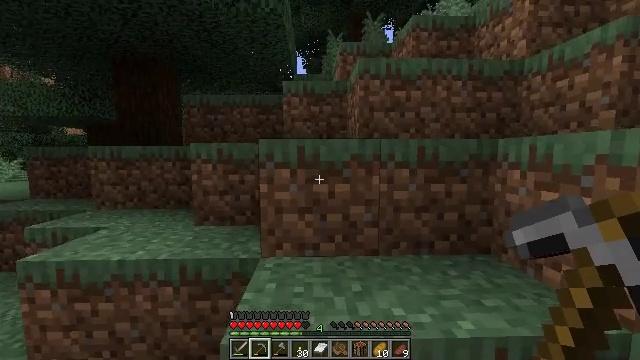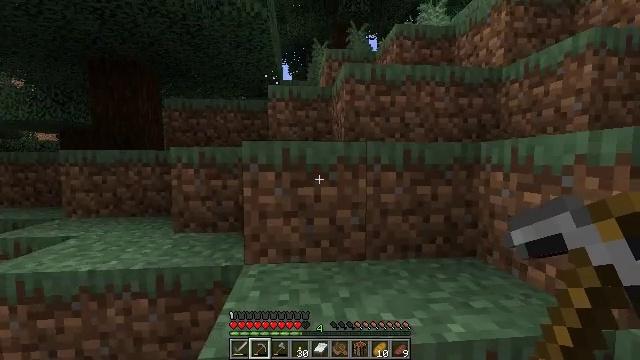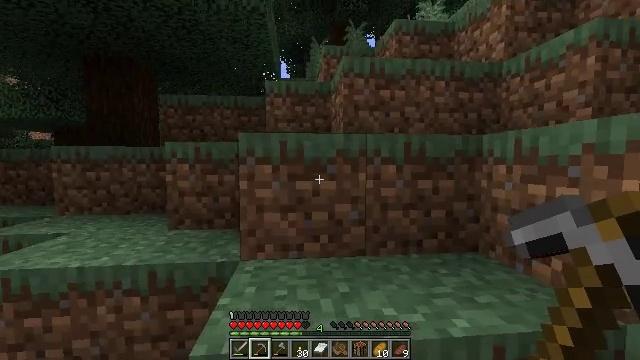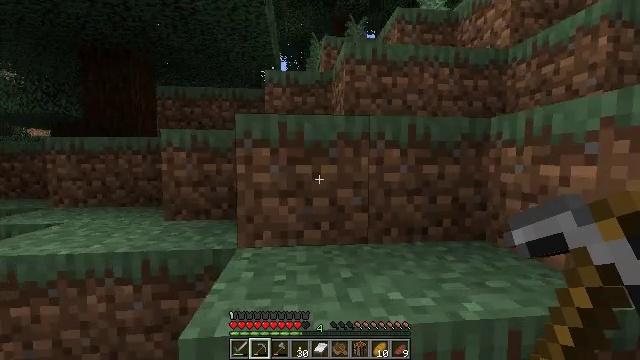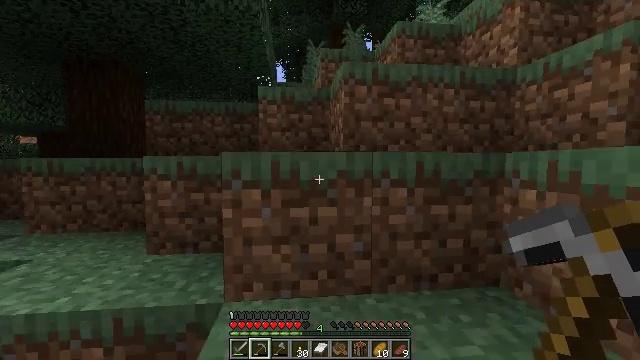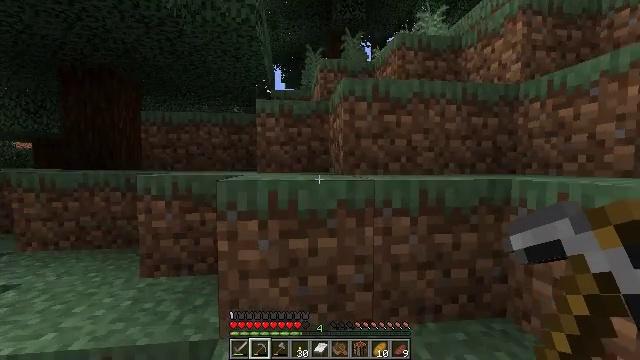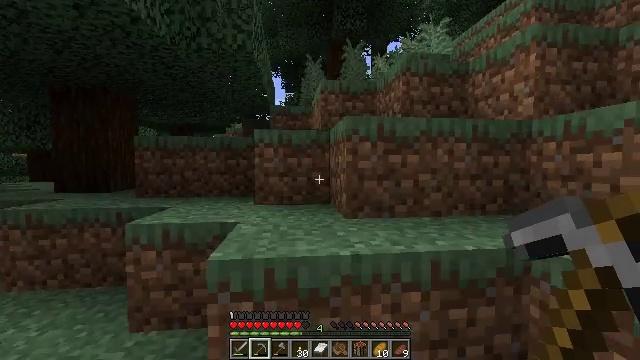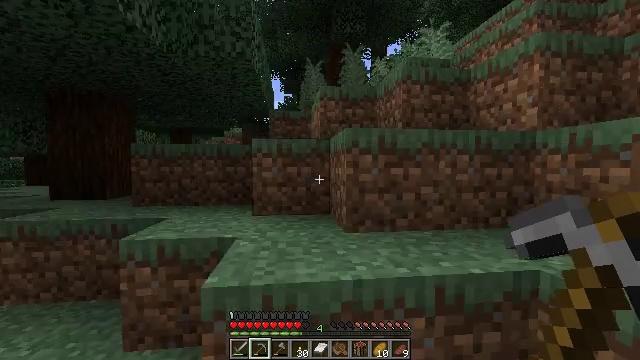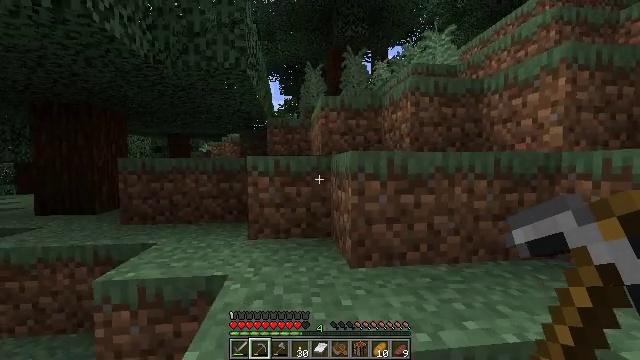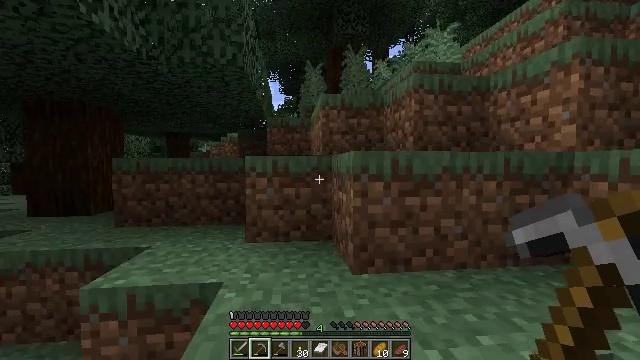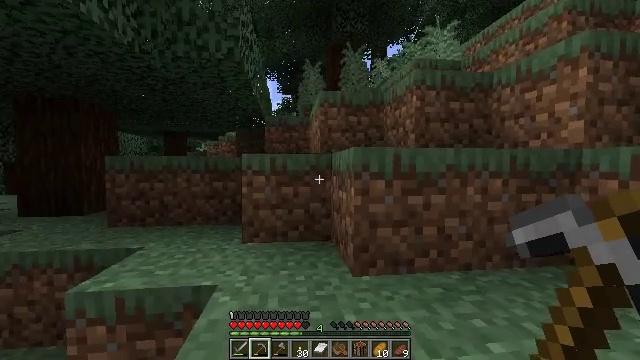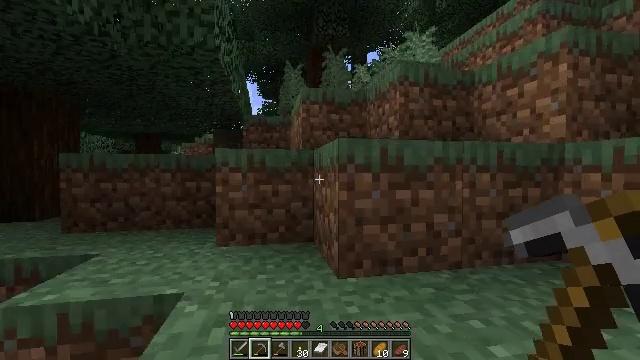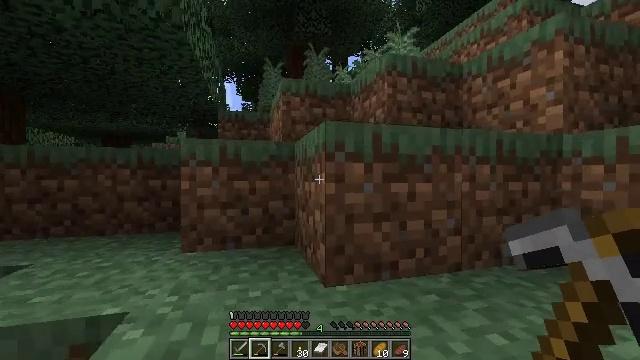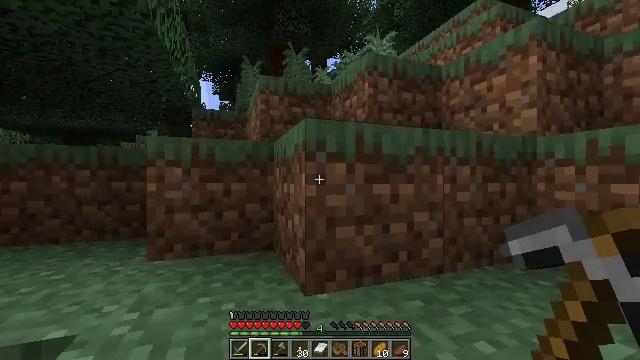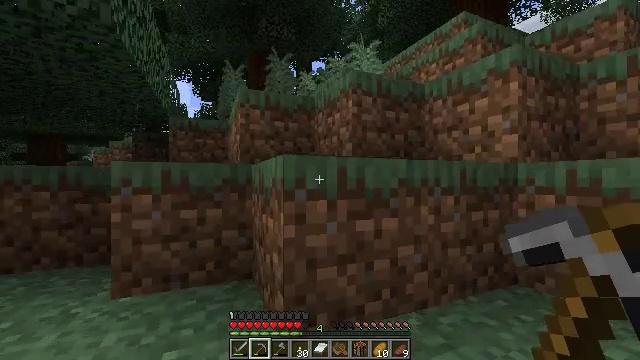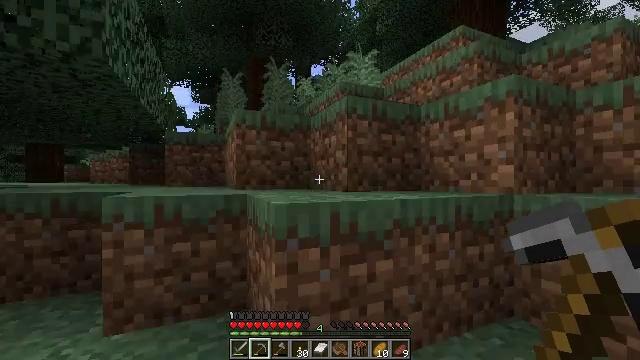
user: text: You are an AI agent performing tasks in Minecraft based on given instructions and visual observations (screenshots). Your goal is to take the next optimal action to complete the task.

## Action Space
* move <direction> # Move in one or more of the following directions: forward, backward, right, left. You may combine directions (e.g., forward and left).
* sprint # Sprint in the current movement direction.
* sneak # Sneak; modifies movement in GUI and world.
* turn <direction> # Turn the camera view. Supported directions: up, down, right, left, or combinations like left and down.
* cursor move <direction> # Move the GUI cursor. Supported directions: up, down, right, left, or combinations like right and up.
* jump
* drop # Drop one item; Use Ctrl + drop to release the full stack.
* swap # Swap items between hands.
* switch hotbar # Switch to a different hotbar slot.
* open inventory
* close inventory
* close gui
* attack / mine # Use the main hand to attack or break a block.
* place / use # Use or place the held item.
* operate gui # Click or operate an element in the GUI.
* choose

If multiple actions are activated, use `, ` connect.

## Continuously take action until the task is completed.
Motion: motion action
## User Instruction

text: Collect the poppy by clicking on it.
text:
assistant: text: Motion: move forward, turn right and up, jump
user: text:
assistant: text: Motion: move forward, jump
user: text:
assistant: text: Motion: move forward
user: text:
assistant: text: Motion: move forward, jump
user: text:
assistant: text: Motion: move forward, jump
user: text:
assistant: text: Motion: move forward, jump
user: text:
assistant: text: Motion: move forward
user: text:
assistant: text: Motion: move forward, jump
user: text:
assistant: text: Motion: move forward, jump
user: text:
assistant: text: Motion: move forward, jump
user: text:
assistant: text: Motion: move forward, turn right and up, jump
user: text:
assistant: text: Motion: move forward, turn right and up
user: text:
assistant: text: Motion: move forward, turn right
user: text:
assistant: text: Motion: move forward, turn right, jump
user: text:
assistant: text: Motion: move forward, jump
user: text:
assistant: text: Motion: move forward, jump
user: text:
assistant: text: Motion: move forward
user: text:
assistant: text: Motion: move forward
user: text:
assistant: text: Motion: move forward
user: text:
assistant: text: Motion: move forward, jump
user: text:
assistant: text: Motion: move forward, turn right, jump
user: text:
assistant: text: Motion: move forward, jump
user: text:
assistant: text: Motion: move forward, turn right, jump
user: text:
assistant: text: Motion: move forward, turn right, jump
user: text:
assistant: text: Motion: move forward
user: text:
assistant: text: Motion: move forward
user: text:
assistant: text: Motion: move forward, jump
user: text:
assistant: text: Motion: move forward, jump
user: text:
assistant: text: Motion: move forward, jump
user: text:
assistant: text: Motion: move forward, jump